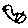
Label: bird